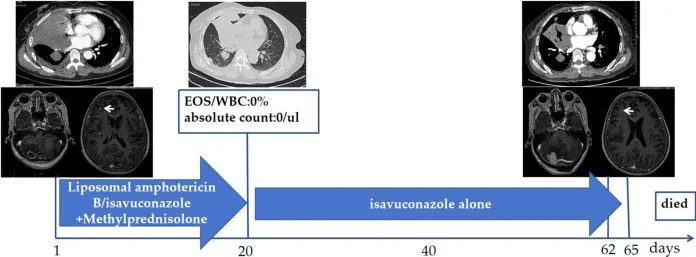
Treatment course. Liposomal amphotericin B (10 mg/kg, QD) administered intravenously from Day 1 to Day 6, followed by isavuconazole (200 mg Q8H for the first 48 h intravenously, then 200 mg QD orally) from Day 7. Simultaneously, methylprednisolone was administrated with 40 mg/day (body weight of 53 kg, prednisone equivalent of 1 mg/kg) from Day 1, reduced to 32 mg/day from Day 8, and gradually tapered. The patient's peak body temperature declined on Day 2 and returned to normal on Day 4. She suffered from gastric perforation on Day 20, leading to the discontinuation of methylprednisolone. Reduction in pulmonary lesions and decreased eosinophils were observed. Hemoptysis, multiple pulmonary embolisms, and intracranial hypertension occurred on Days 62-65, resulting in the patient's death. WBC, white blood cells; EOS, Eosinophils; QD, once daily; Q8H, every 8 h.
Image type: radiology (mri)